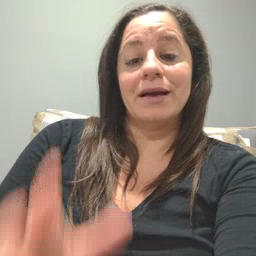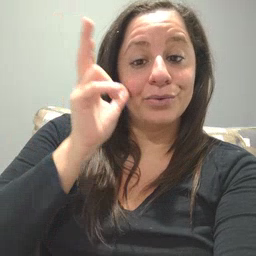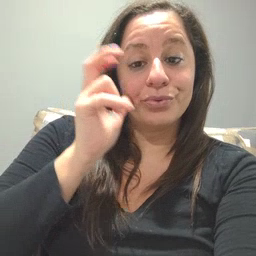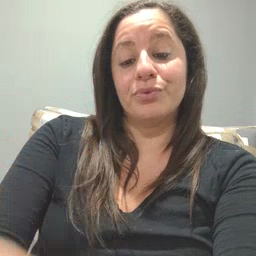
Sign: hear